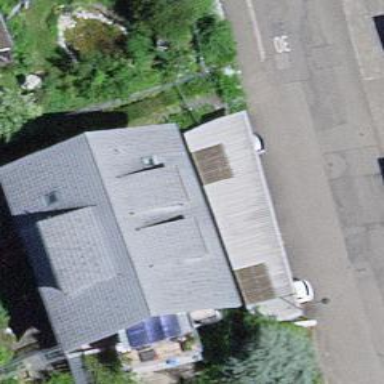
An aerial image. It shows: Carport structure.